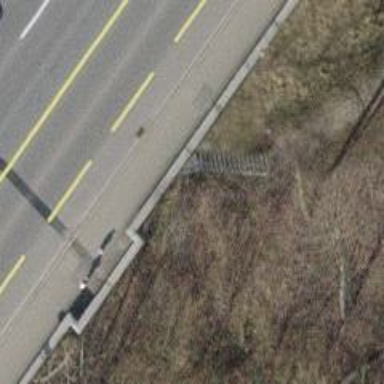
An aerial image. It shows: Bridge with metal steps.